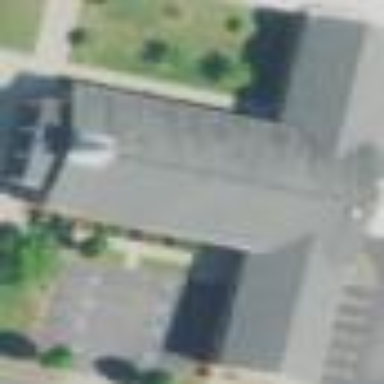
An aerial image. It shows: Church which is place of worship.